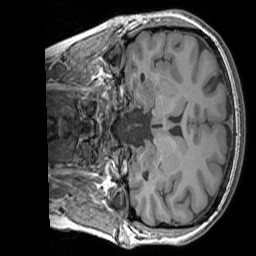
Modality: T1w
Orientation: coronal
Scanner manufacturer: siemens
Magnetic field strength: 3 T
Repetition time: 1.83 s
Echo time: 0.00303 s